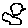
Label: bird